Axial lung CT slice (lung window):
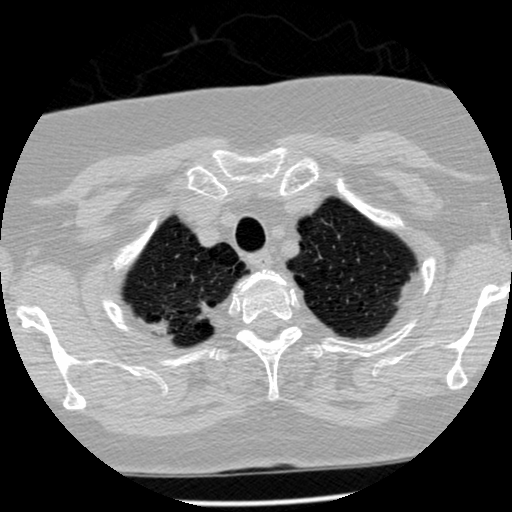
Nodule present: no